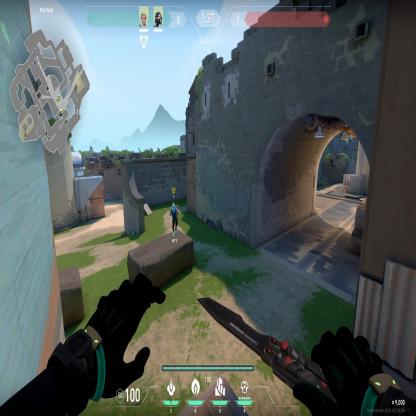
Label: teammate